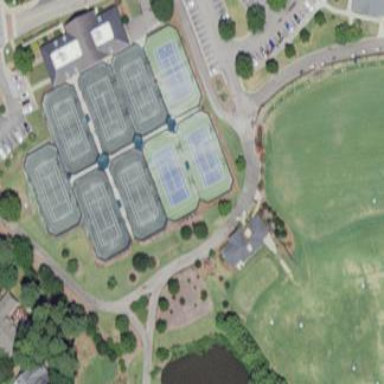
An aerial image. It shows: Tennis court on the leisure land pitch.